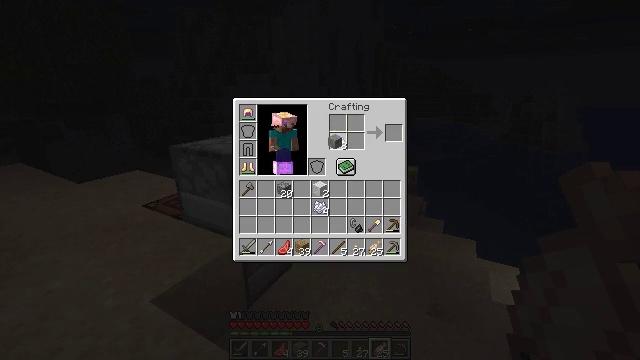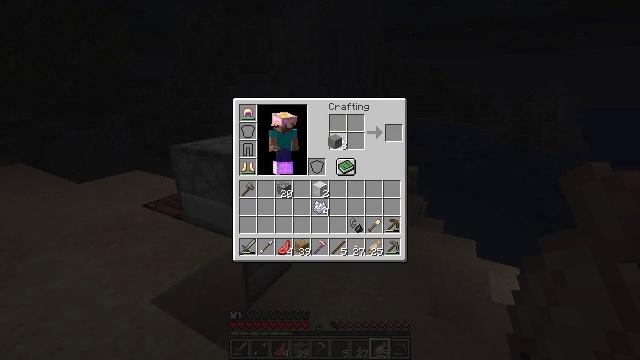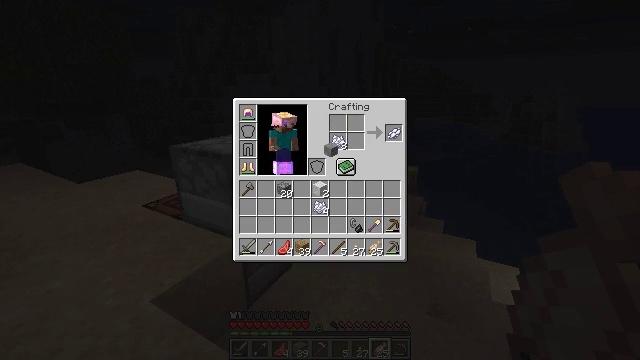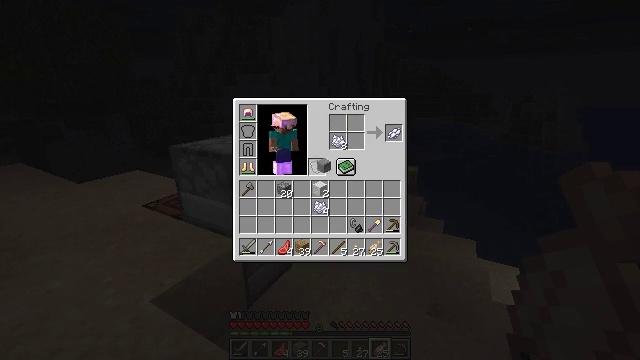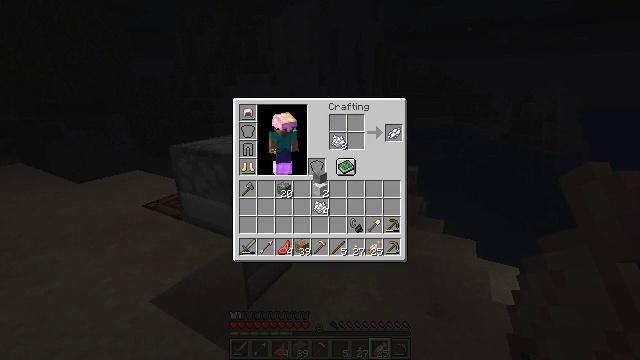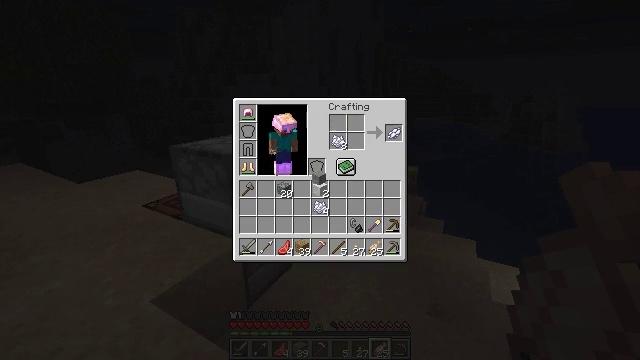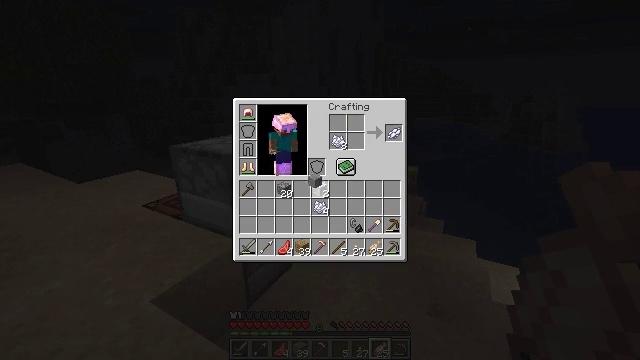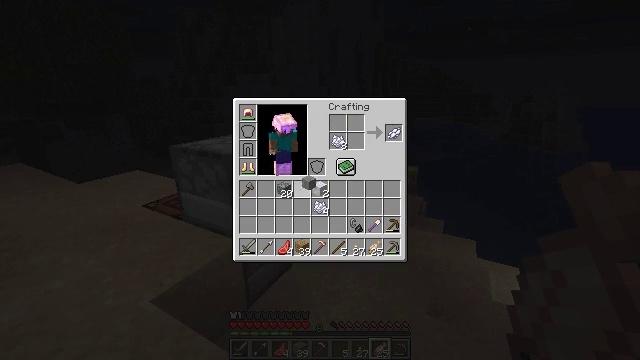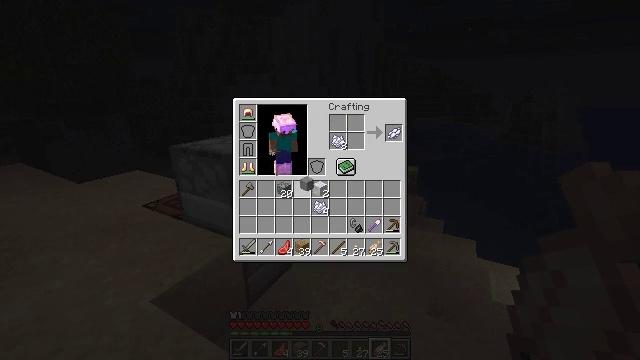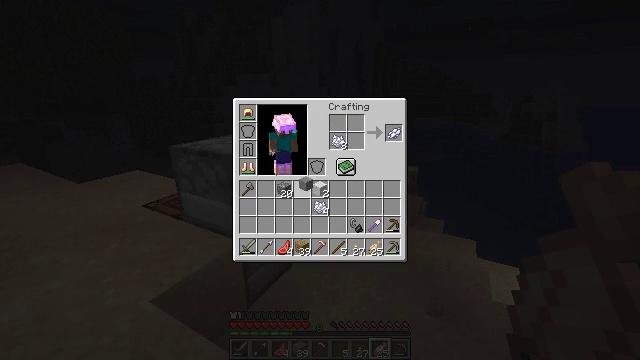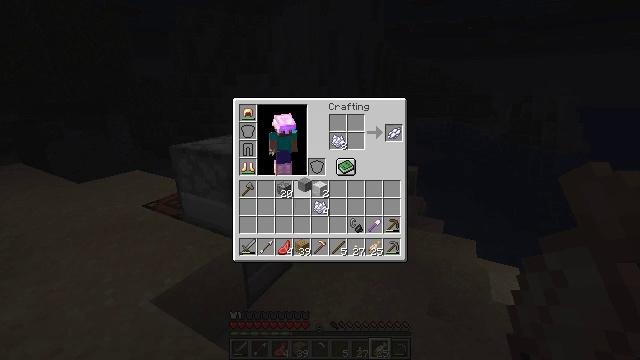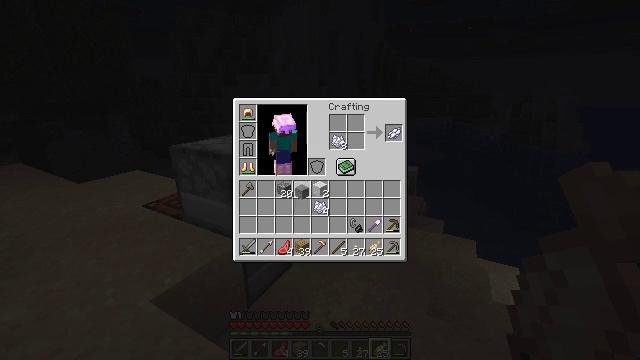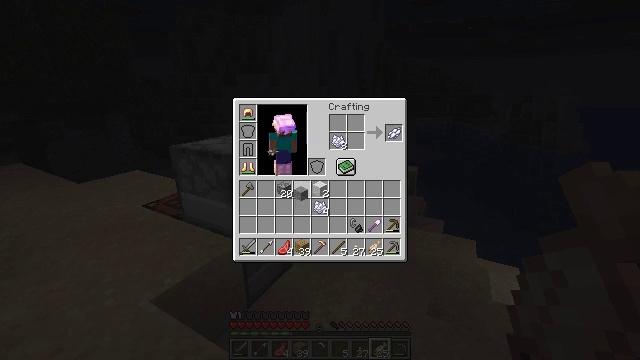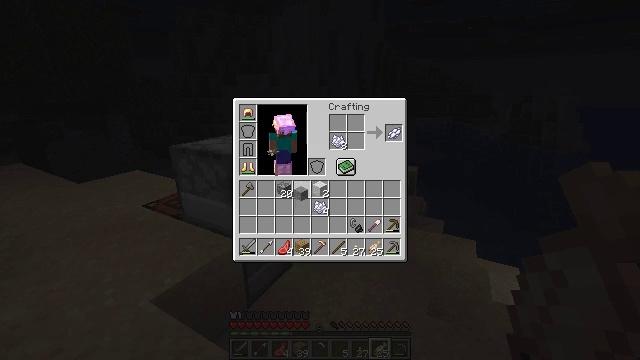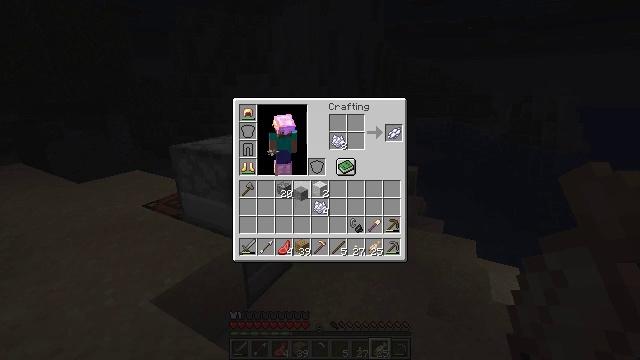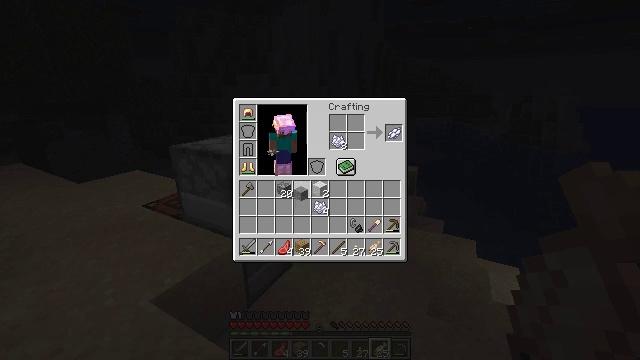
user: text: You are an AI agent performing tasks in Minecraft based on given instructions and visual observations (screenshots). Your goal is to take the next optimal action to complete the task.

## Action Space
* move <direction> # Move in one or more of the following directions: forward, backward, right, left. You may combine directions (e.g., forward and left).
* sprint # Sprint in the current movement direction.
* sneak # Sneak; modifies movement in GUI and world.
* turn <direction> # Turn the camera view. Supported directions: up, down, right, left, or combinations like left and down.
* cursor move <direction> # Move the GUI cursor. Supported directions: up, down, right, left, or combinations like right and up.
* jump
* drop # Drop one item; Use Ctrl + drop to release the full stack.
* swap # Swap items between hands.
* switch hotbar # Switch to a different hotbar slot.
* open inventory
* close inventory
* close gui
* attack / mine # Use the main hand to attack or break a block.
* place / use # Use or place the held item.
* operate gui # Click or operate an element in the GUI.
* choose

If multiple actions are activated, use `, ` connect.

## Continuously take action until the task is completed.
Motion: motion action
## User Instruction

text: Prepare to craft white dye.
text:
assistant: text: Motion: no_op
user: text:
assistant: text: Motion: cursor move down
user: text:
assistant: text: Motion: cursor move down
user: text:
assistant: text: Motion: cursor move down
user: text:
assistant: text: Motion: no_op
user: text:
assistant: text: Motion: no_op
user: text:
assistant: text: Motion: no_op
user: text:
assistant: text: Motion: no_op
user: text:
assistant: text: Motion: no_op
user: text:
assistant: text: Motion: no_op
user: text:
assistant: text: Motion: cursor move down
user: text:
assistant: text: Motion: no_op
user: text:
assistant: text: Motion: no_op
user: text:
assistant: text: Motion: operate gui
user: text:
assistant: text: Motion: operate gui
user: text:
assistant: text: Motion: operate gui
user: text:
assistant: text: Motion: no_op
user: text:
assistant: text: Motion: no_op
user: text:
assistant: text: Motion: no_op
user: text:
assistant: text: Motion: no_op
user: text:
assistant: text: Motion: no_op
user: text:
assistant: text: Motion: cursor move right and up
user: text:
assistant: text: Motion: cursor move right and up
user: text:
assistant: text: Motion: no_op
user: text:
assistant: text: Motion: no_op
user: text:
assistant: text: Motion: no_op
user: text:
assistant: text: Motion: no_op
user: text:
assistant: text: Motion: no_op
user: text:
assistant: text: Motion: no_op
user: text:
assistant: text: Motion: cursor move right